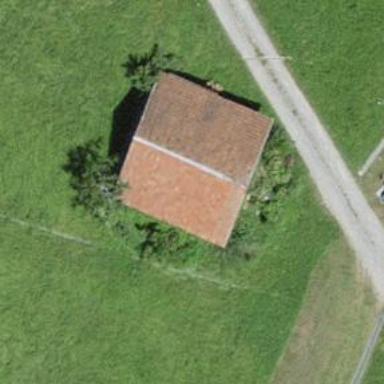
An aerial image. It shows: Barn.